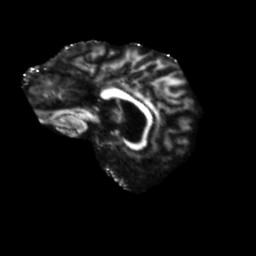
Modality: FA
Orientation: sagittal
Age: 64
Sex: female
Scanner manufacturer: siemens
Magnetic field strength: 3 T
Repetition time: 5.47 s
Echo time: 0.0854 s